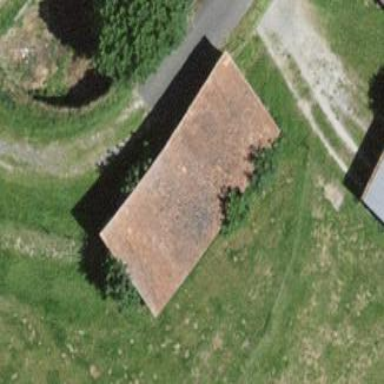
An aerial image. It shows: Rural barn.